Interaction volume radius: 5 \u00c5
Interaction volume height: 25 \u00c5
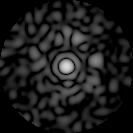
Disorder parameter: 0.8107